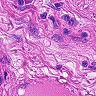
Metastatic tissue present: no